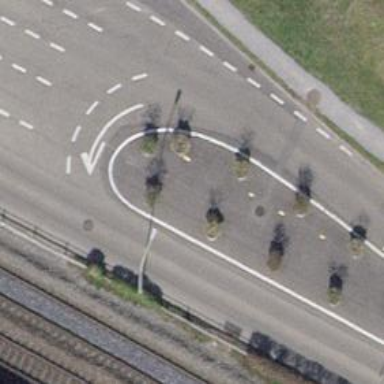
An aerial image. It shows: Planter serving as barrier.